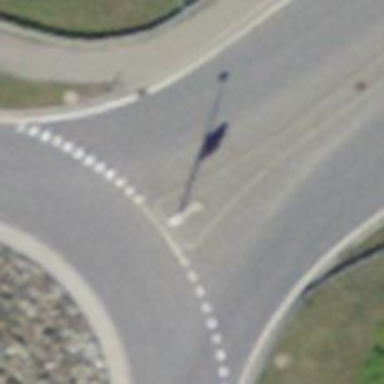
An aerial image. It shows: Road with "give way" sign.